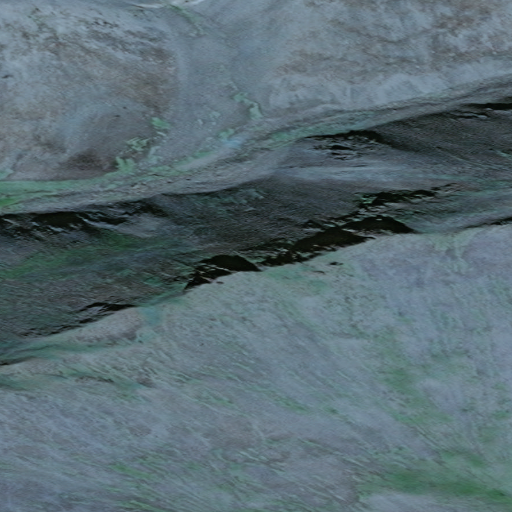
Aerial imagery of mountain in Alaska named Echo Mountain containing only unknown